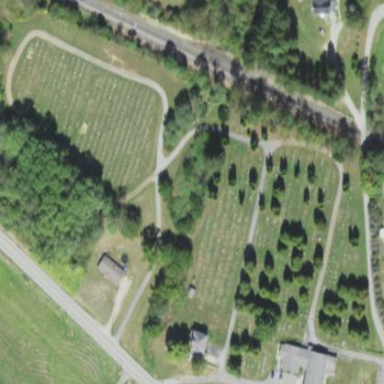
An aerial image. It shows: Grave yard.